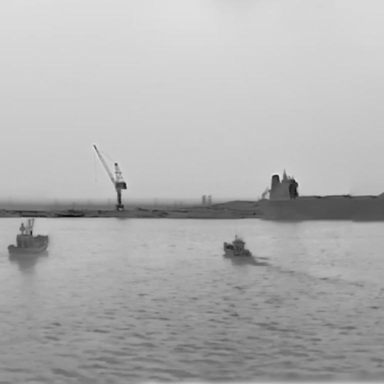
There are three objects shown in the infrared image, including two bulk_carriers, and a fishing_boat.